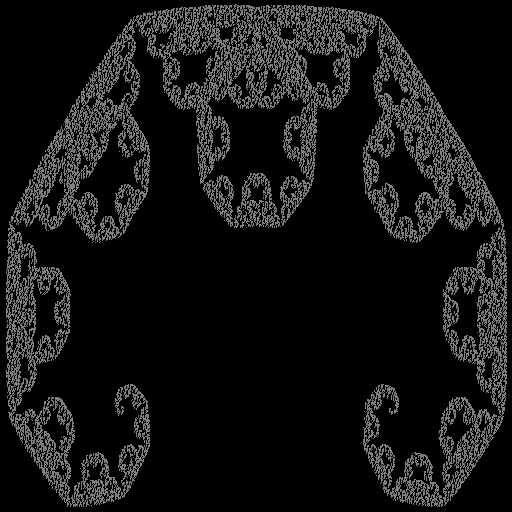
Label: c_curve